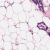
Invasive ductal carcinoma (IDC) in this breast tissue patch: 1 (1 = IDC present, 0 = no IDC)